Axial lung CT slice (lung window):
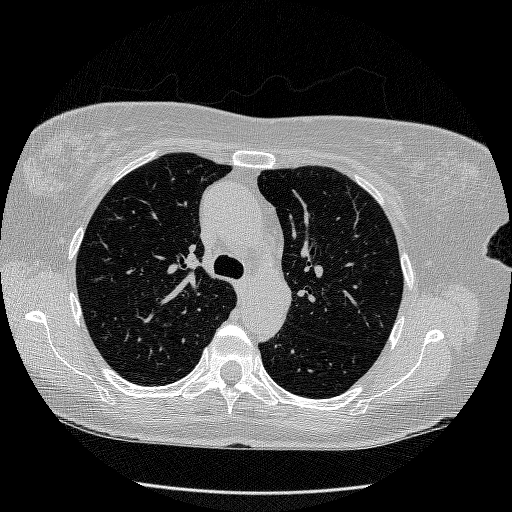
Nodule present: no